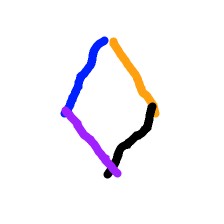
Shape: rhombus